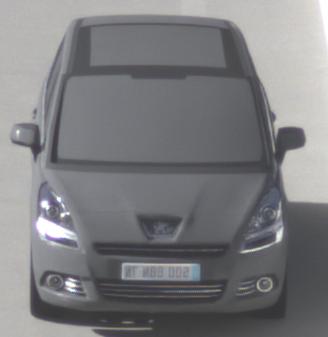
Make: Peugeot
Model: 5008 120 VTi
Detailed model: 5008 (I) Van
Model produced from: 2009/10
Model produced until: 2011/07
Doors: 5
Color: gray
Road condition: wet road
Daytime: morning or afternoon
Contrast: high contrast